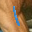
Label: 1